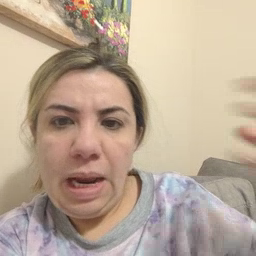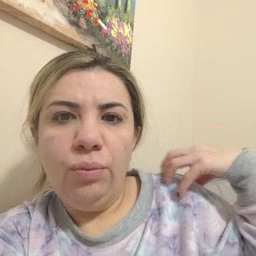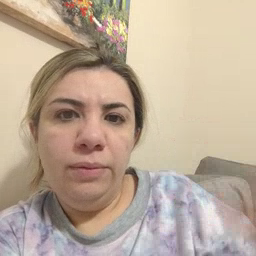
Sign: outside